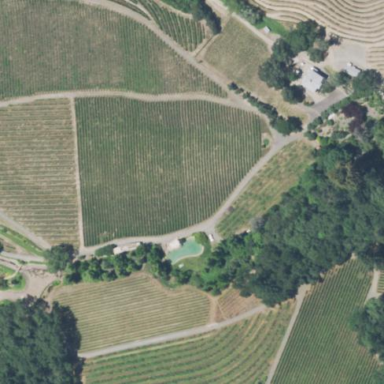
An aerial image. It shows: Vineyard with grape crops.